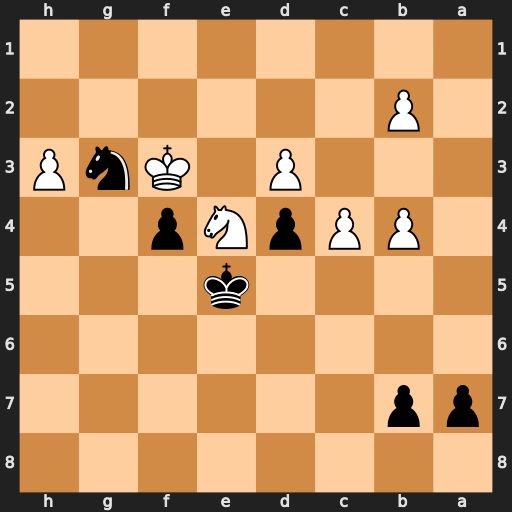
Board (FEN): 8/pp6/8/4k3/1PPpNp2/3P1KnP/1P6/8
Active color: b
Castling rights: -
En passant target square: -
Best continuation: Nxe4 dxe4 a6 h4 d3 h5 Kf6 Kf2 Kg5